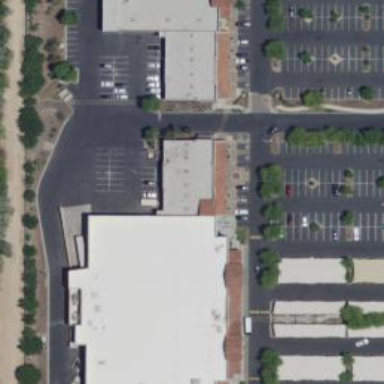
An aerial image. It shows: Swimming pool shop.